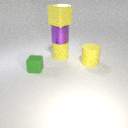
large yellow rubber cube above large yellow rubber cylinder